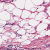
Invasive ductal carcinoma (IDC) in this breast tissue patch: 0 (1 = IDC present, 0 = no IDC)